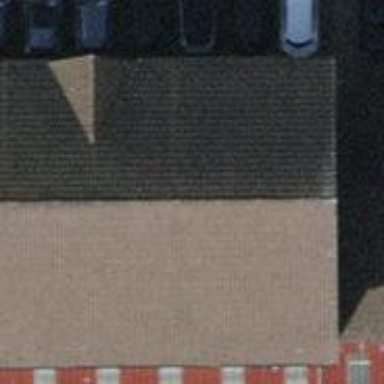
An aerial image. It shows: Car shop.